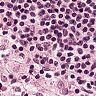
Metastatic tissue present: no